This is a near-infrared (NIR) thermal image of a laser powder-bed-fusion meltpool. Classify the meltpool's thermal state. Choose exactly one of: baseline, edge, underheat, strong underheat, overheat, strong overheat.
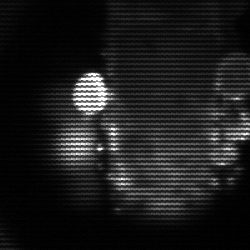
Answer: strong underheat